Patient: sex M, age 42
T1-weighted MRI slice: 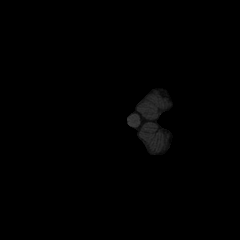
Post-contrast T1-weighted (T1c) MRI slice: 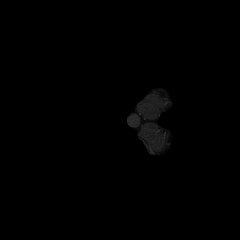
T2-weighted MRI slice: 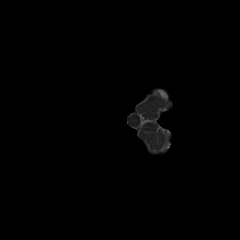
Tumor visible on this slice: no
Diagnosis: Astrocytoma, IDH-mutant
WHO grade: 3